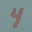
Label: 4